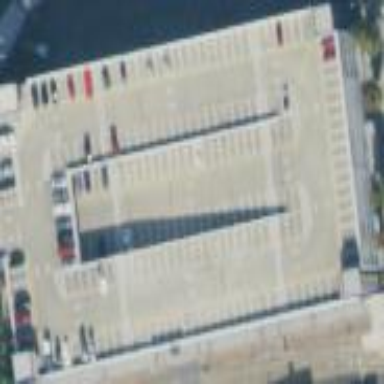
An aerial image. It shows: Multi-storey parking building with park and ride facility.